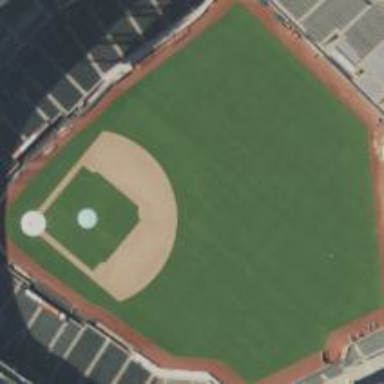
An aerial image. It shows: Grassy baseball pitch for leisure sports.